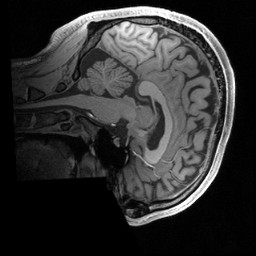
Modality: T1w
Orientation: sagittal
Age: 20
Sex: male
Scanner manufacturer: siemens
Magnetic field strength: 3 T
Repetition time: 2.4 s
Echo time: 0.00224 s